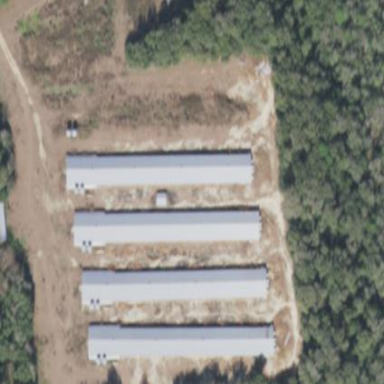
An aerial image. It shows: Poultry farmyard is depicted in the image.